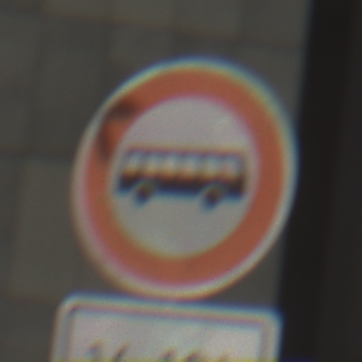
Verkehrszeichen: VerbotKraftomnibusse
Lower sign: ZeitangabenOhneBeschraenkungAufWochentage1
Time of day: MorningAfternoon
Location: Outdoor (Urban)
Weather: PartlyCloudy
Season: NotSpecified
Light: Natural